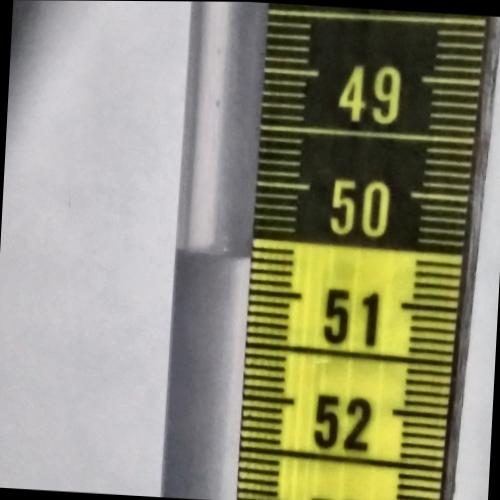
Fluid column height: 50.7 cm